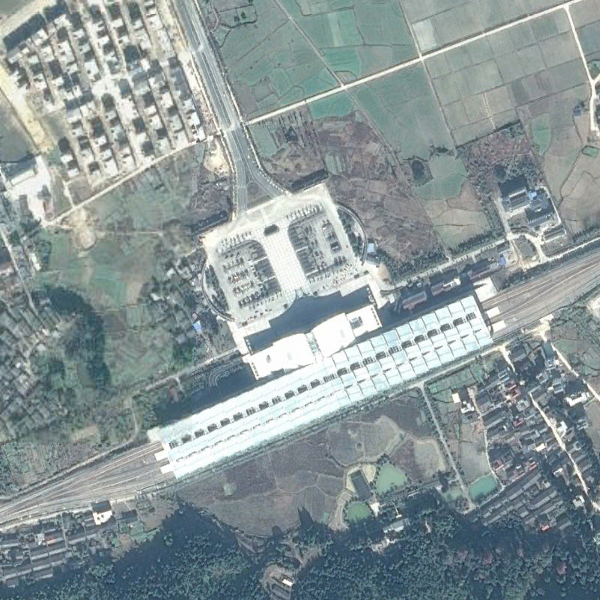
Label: RailwayStation